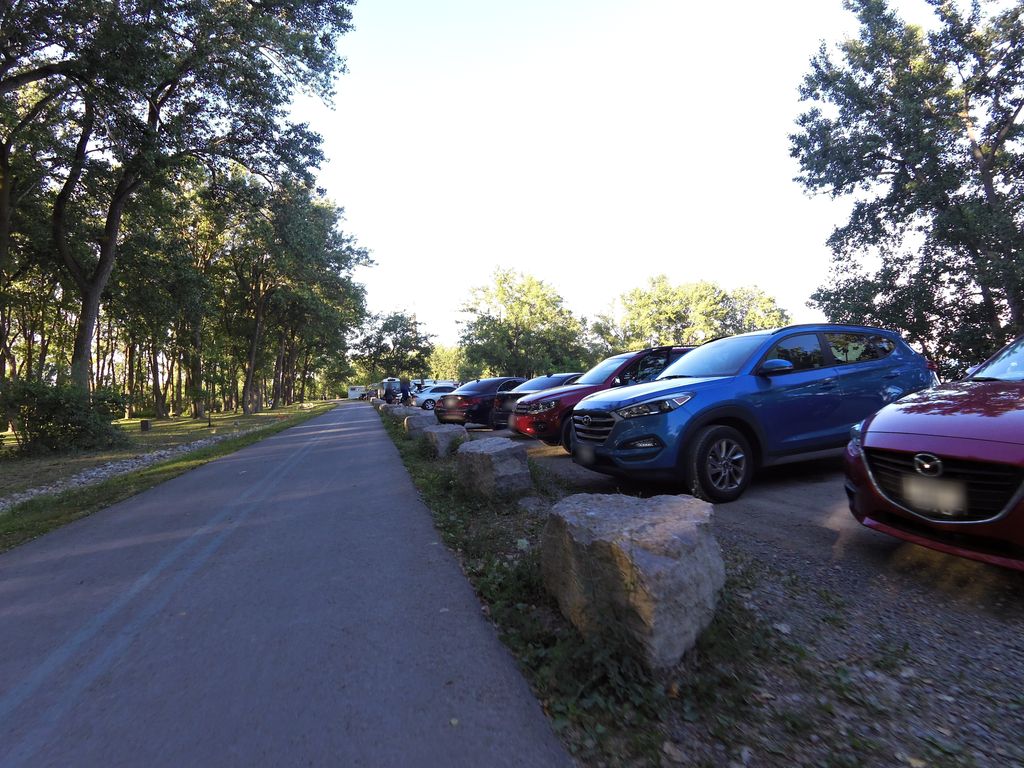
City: toronto